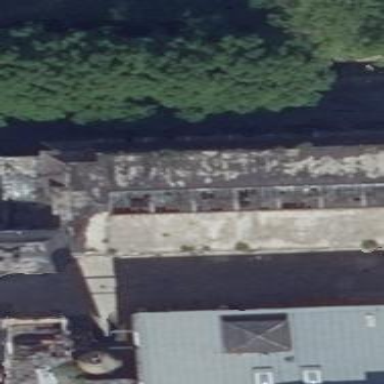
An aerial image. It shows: Industrial building.